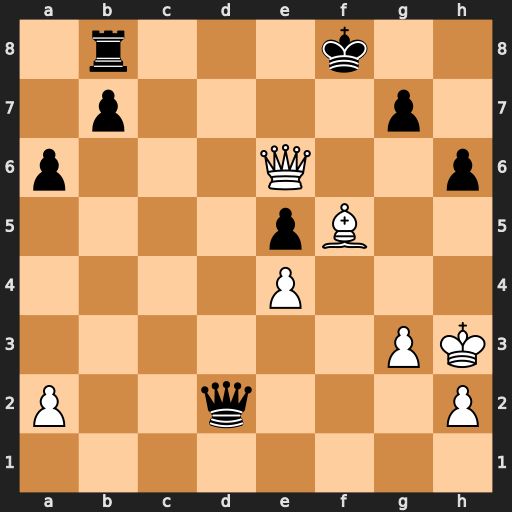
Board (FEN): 1r3k2/1p4p1/p3Q2p/4pB2/4P3/6PK/P2q3P/8
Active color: w
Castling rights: -
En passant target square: -
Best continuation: Bg6 Qf2 Qd6+ Kg8 Qxb8+